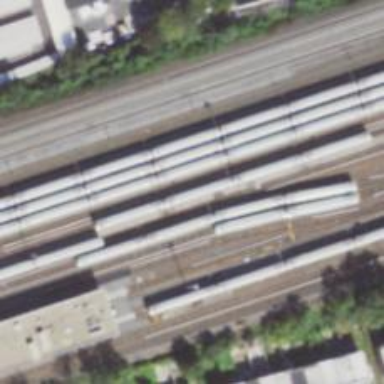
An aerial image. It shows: Electrified rail yard in service.